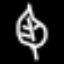
Label: leaf